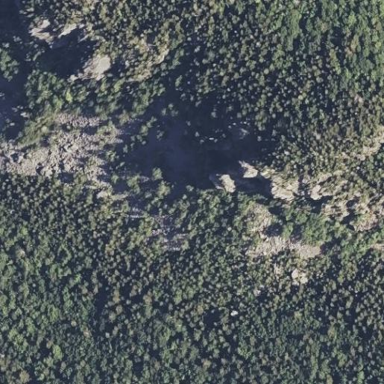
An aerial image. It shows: Landscape of bare rock.